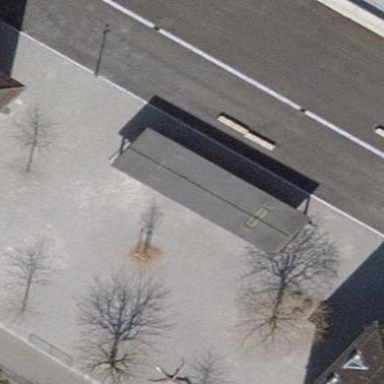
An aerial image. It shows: View of roof of building.